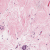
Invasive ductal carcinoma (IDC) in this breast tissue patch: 0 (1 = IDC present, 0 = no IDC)